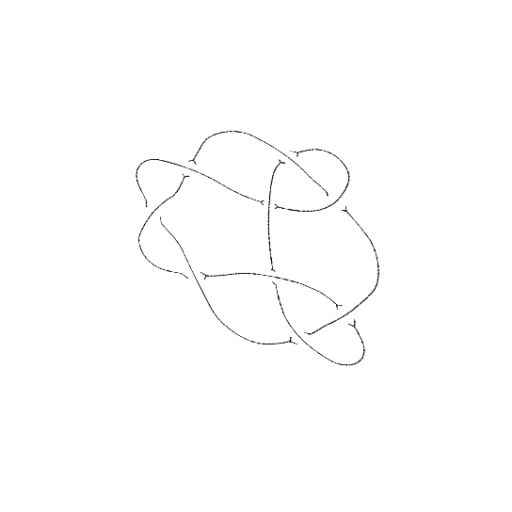
Crossing number: 9